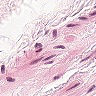
Metastatic tissue present: no